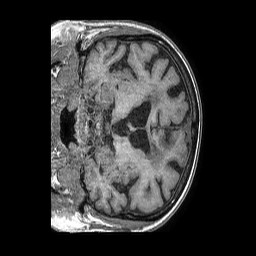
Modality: T1w
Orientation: coronal
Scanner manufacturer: philips
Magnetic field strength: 1.5 T
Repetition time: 0.007632 s
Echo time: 0.003505 s